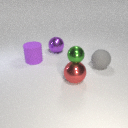
small green metal sphere above large red metal sphere